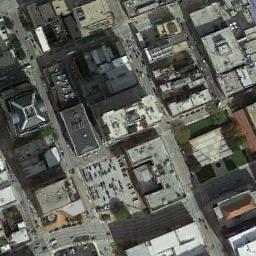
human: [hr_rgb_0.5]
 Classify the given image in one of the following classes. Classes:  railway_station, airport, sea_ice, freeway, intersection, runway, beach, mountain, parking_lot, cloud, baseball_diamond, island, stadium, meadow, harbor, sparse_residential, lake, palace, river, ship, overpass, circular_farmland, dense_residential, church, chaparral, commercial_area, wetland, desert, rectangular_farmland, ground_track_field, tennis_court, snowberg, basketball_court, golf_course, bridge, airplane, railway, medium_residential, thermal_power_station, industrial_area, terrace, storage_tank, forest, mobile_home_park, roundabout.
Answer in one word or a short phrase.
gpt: commercial_area